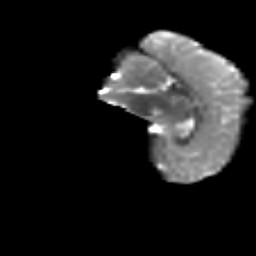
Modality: T2w
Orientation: sagittal
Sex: female
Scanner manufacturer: siemens
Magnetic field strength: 3 T
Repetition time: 5 s
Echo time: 0.071 s